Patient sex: M
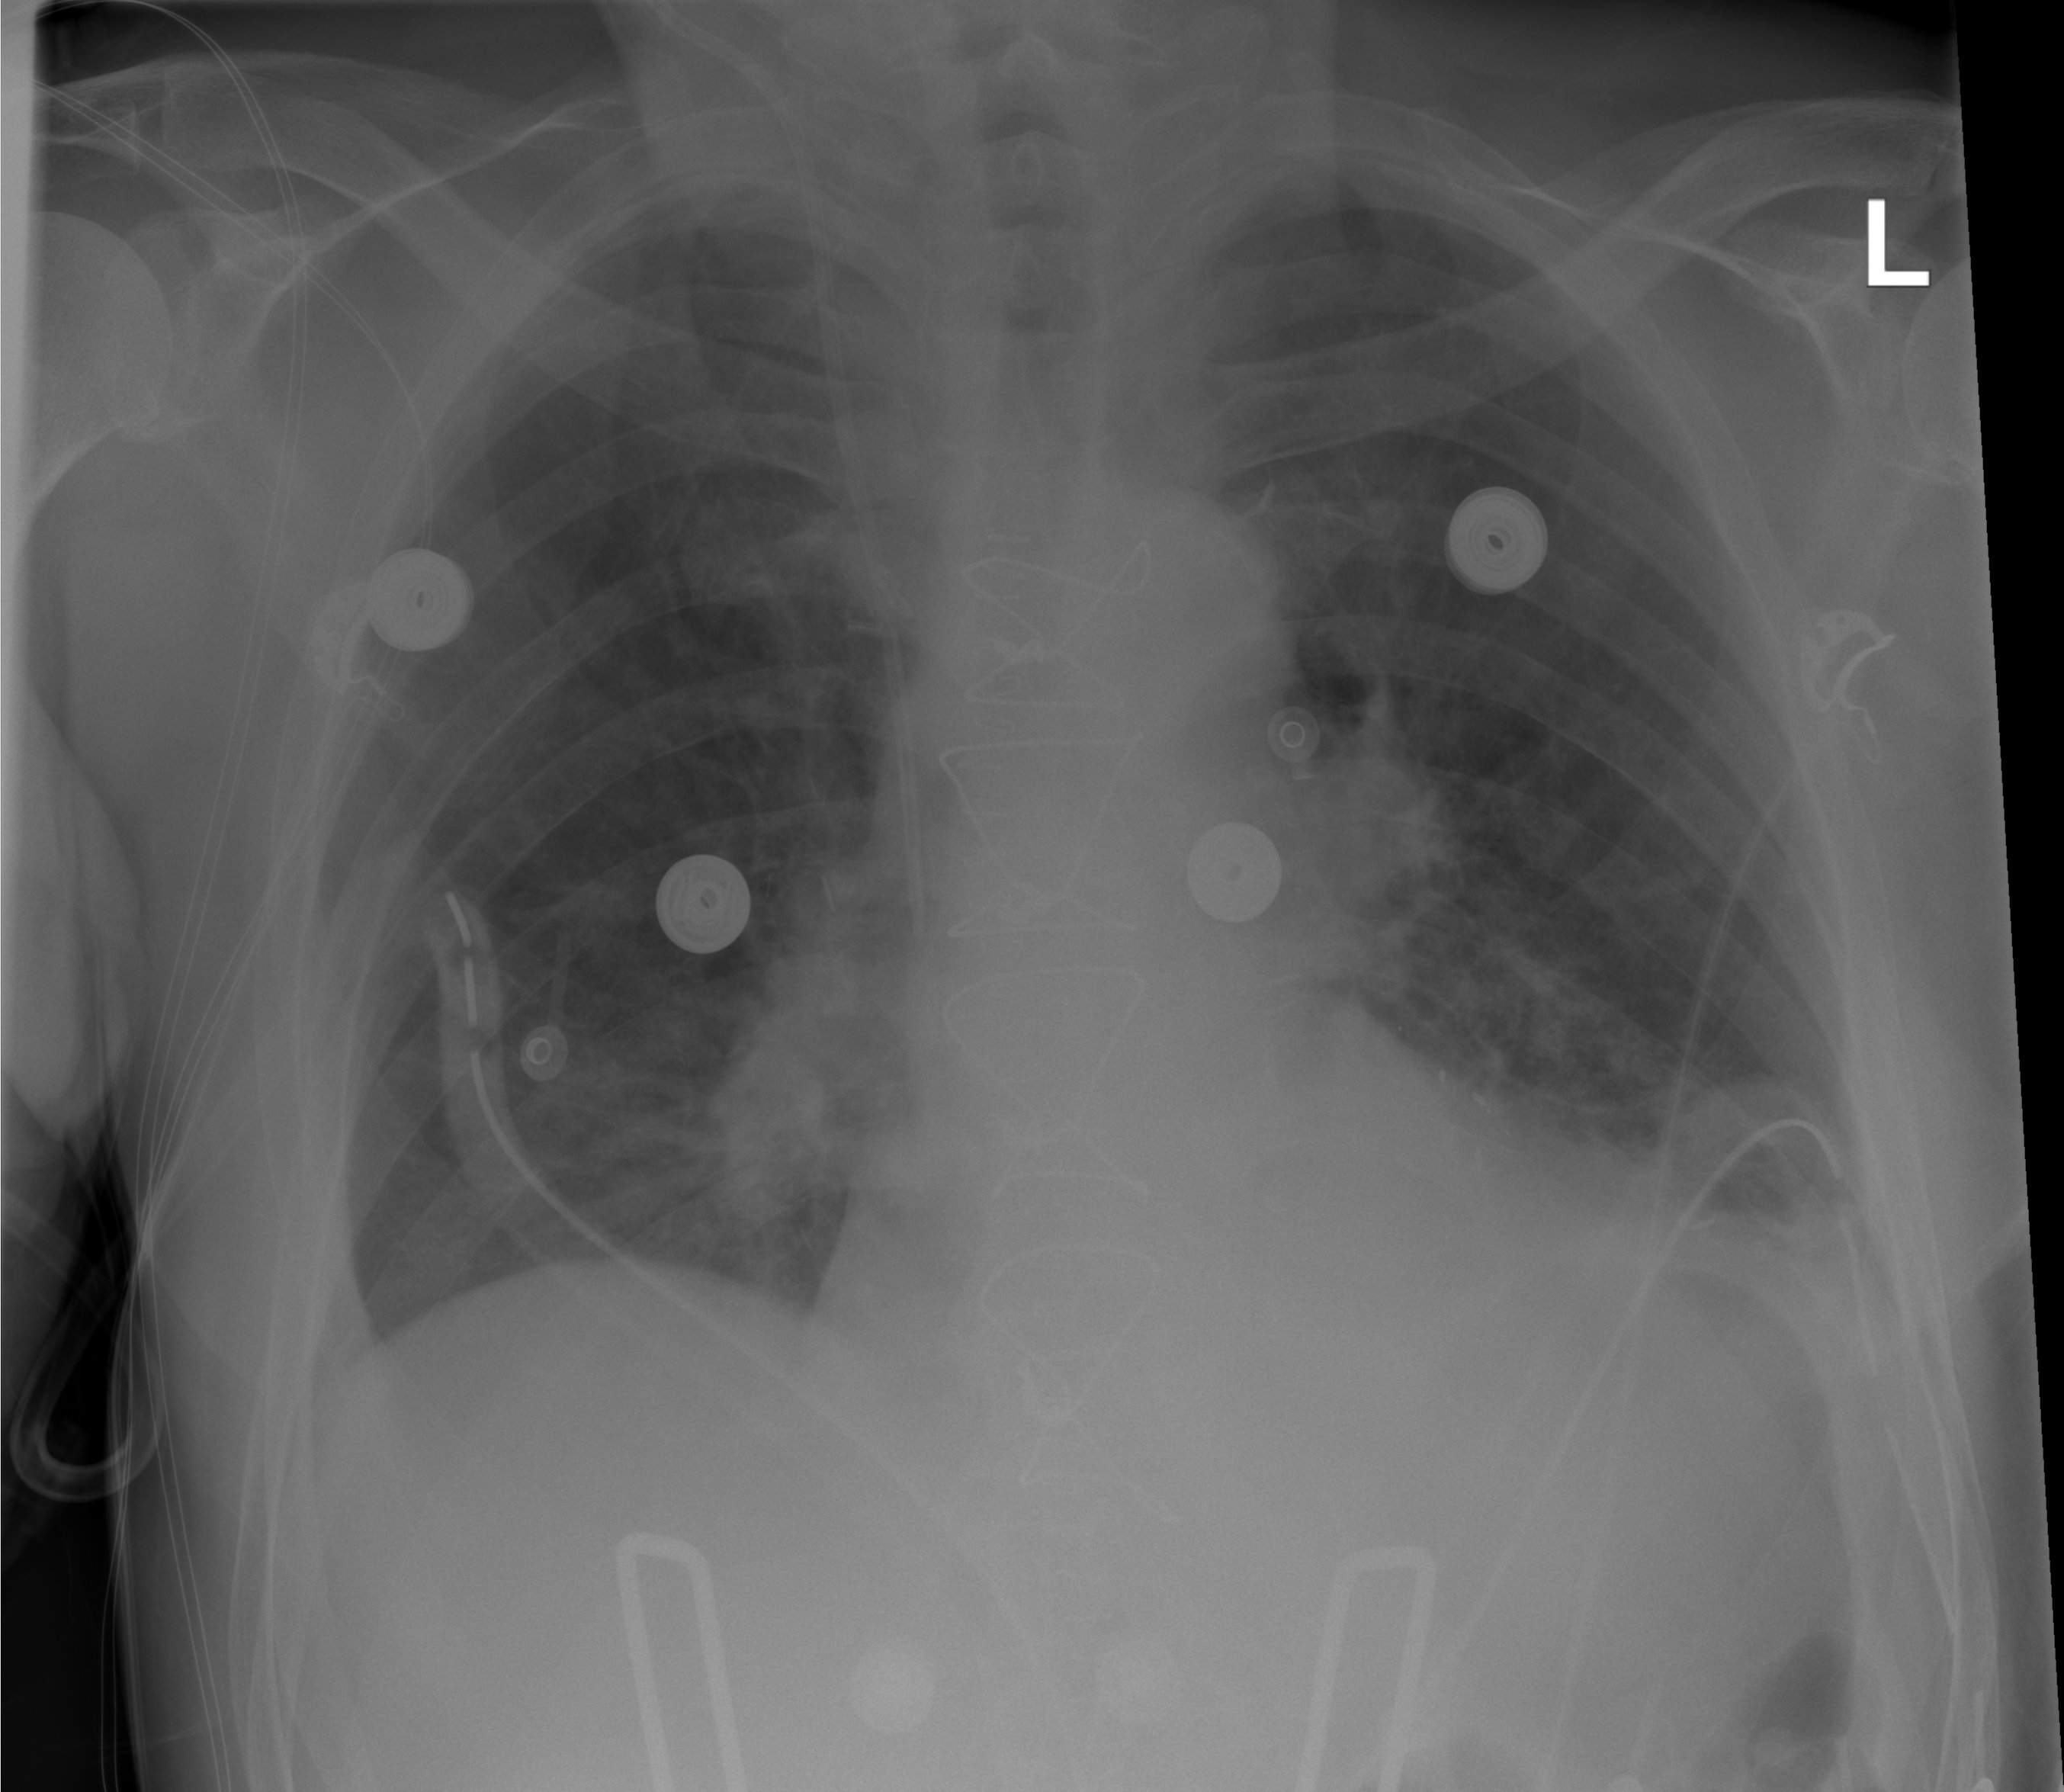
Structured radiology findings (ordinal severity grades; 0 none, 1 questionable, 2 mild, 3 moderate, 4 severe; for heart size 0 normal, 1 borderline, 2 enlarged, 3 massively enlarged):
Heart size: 2
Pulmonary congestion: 1
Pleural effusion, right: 0
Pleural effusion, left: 2
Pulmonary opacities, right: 0
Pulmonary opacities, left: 0
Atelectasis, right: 0
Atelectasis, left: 0